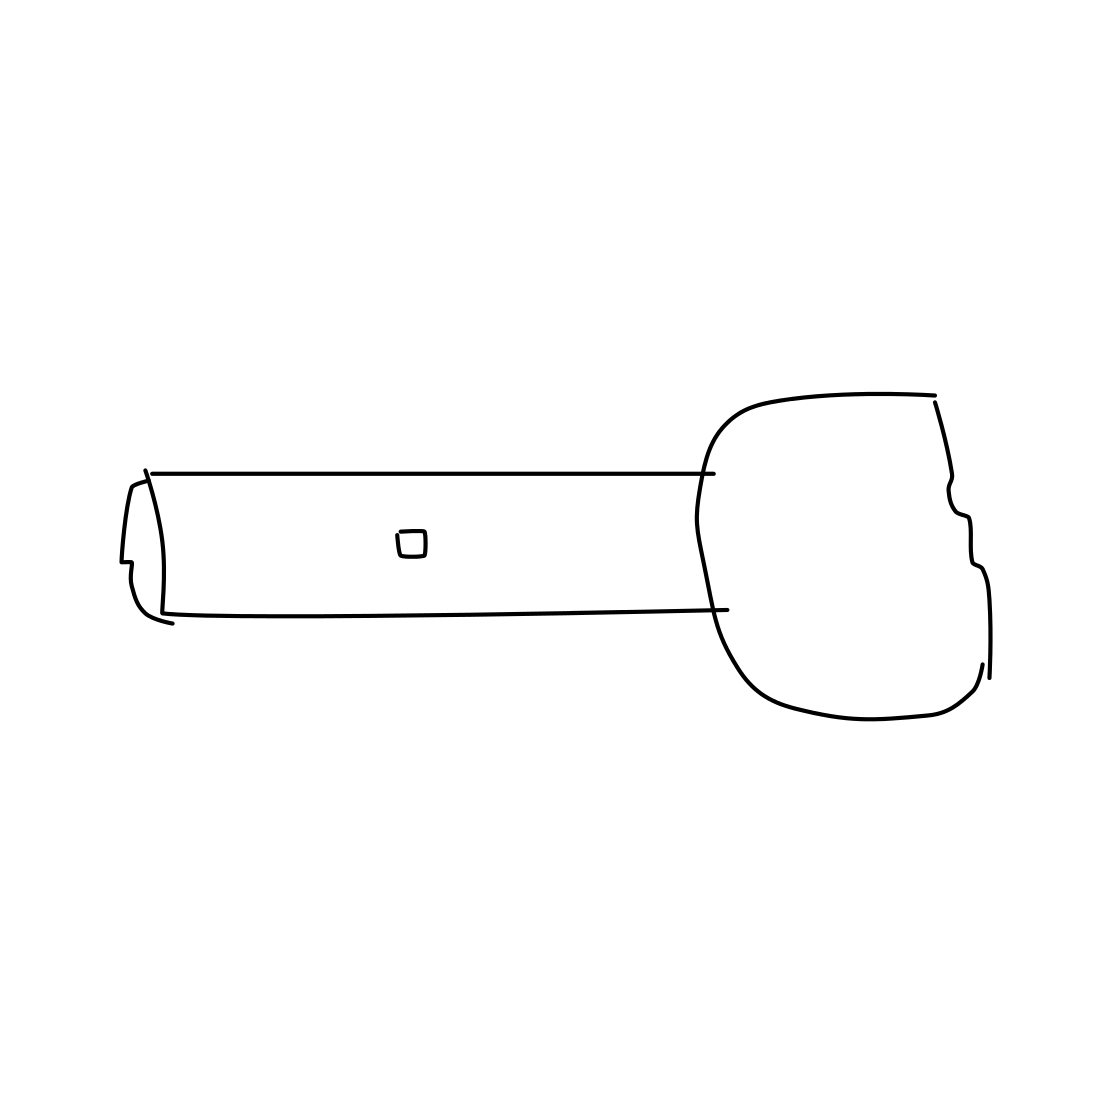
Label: flashlight